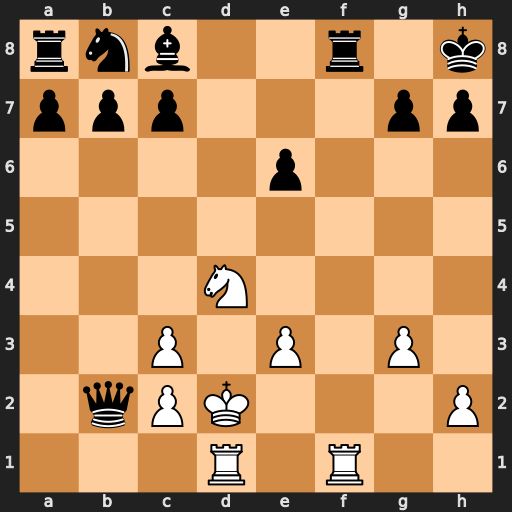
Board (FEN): rnb2r1k/ppp3pp/4p3/8/3N4/2P1P1P1/1qPK3P/3R1R2
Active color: w
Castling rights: -
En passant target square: -
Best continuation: Rxf8#